Aerial crown-view tile of a tropical tree (Barro Colorado Island, Panama), acquired 20241112:
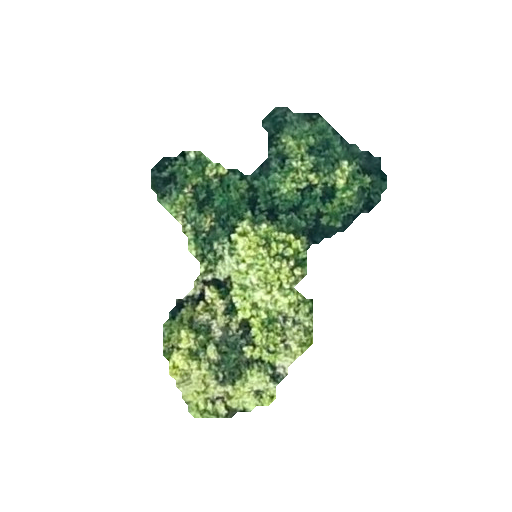
Species: Anacardium excelsum
GBIF accepted scientific name: Anacardium excelsum
Crown area: 62.33 m²